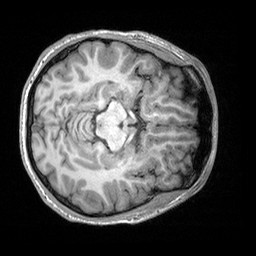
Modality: T1w
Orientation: axial
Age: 20
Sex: male
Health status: healthy
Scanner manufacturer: siemens
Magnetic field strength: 3 T
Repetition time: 2.3 s
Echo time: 0.00303 s